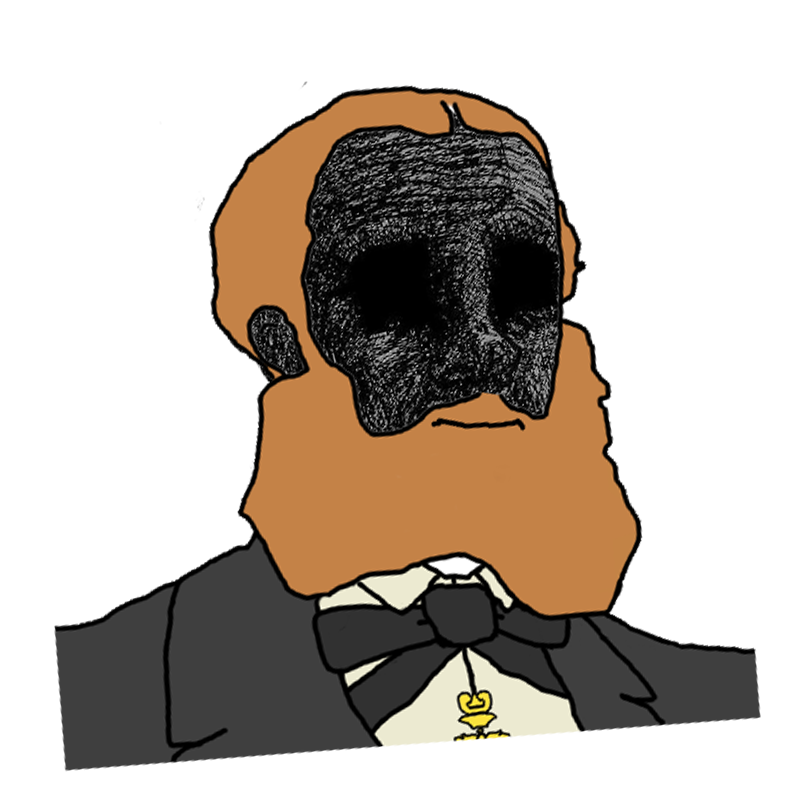
Label: 5_Withered_Wojak